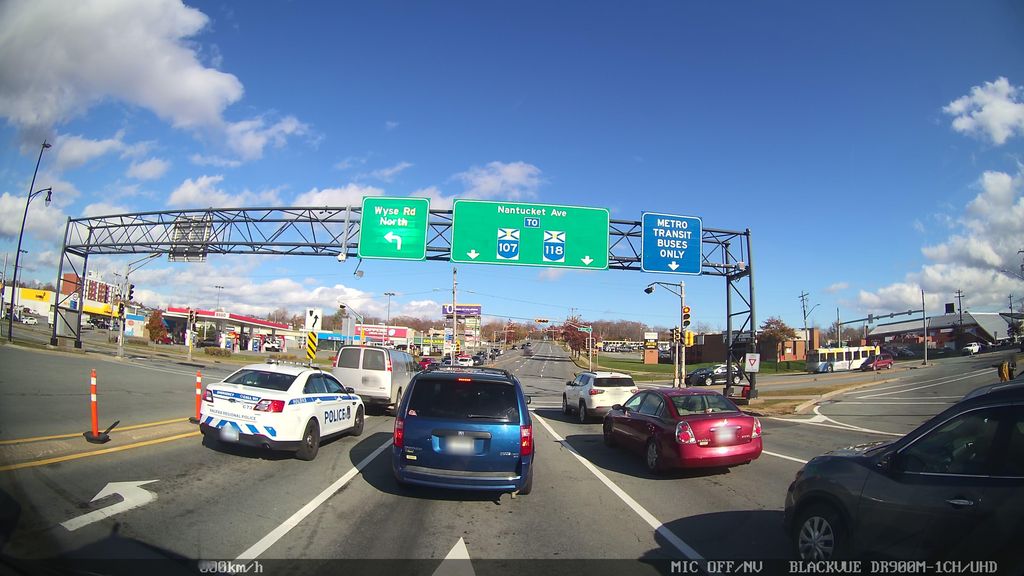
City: halifax